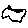
Label: cloud